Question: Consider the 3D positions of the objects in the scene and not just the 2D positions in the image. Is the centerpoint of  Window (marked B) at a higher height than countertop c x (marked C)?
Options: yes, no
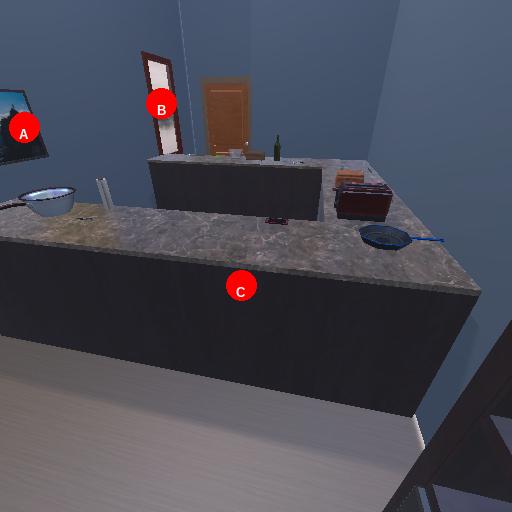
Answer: yes